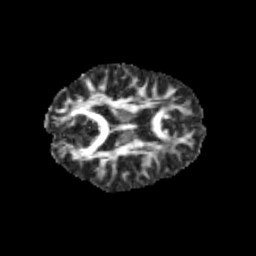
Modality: FA
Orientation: axial
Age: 12
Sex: female
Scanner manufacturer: siemens
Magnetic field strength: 3 T
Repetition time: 3.8 s
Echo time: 0.07 s